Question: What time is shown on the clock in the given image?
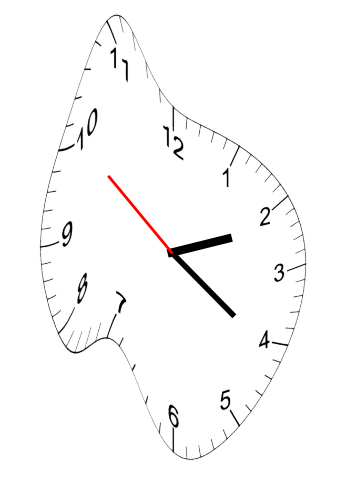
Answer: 02:20:51